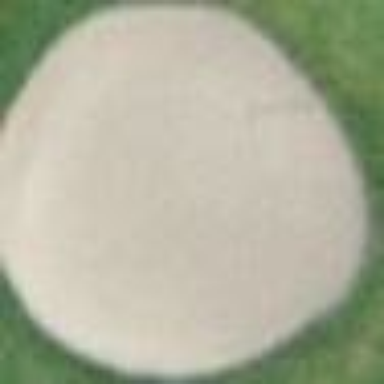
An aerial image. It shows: Sandy area is golf bunker.